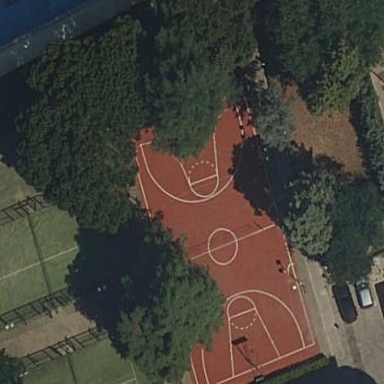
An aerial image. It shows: Basketball court located in leisure land pitch.